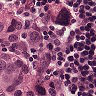
Metastatic tissue present: yes